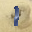
Label: 1